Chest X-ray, AP view. Patient: 19 years old, sex F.
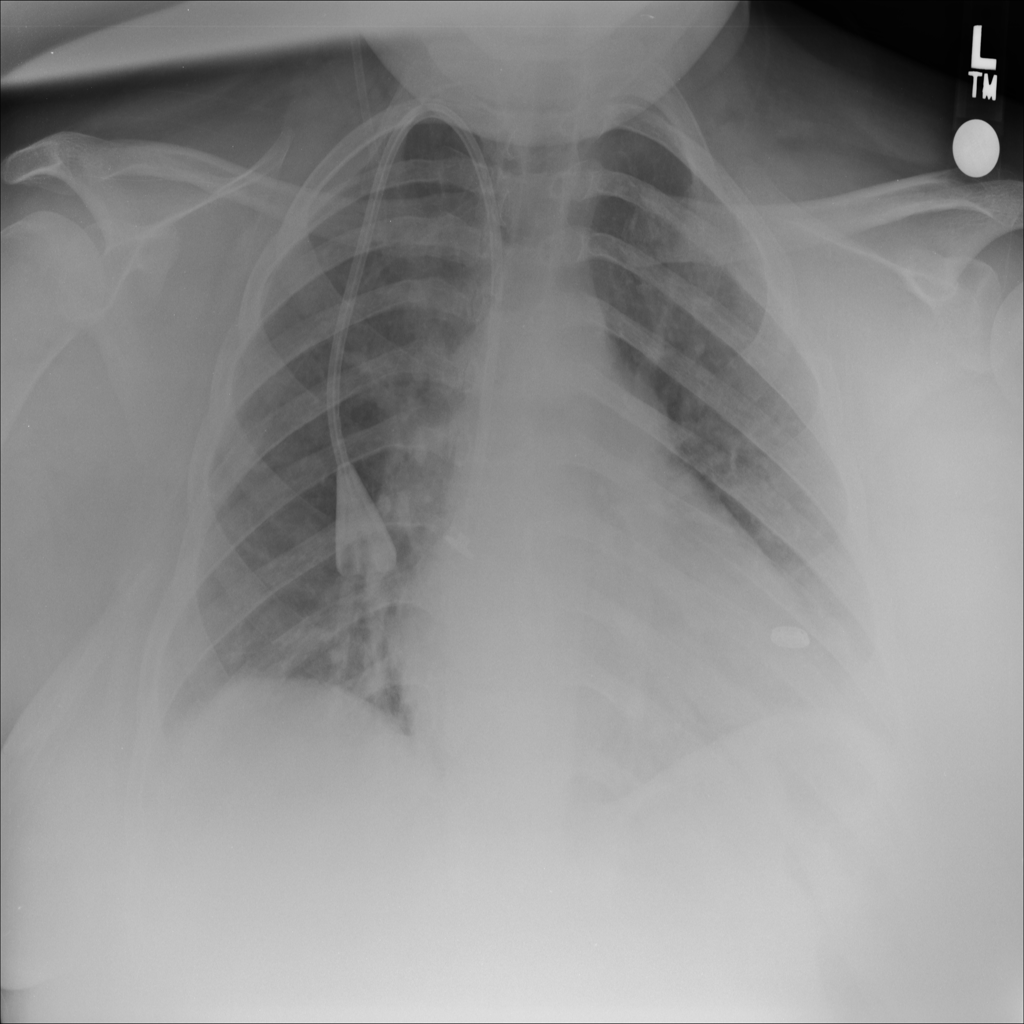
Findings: No Finding